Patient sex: M
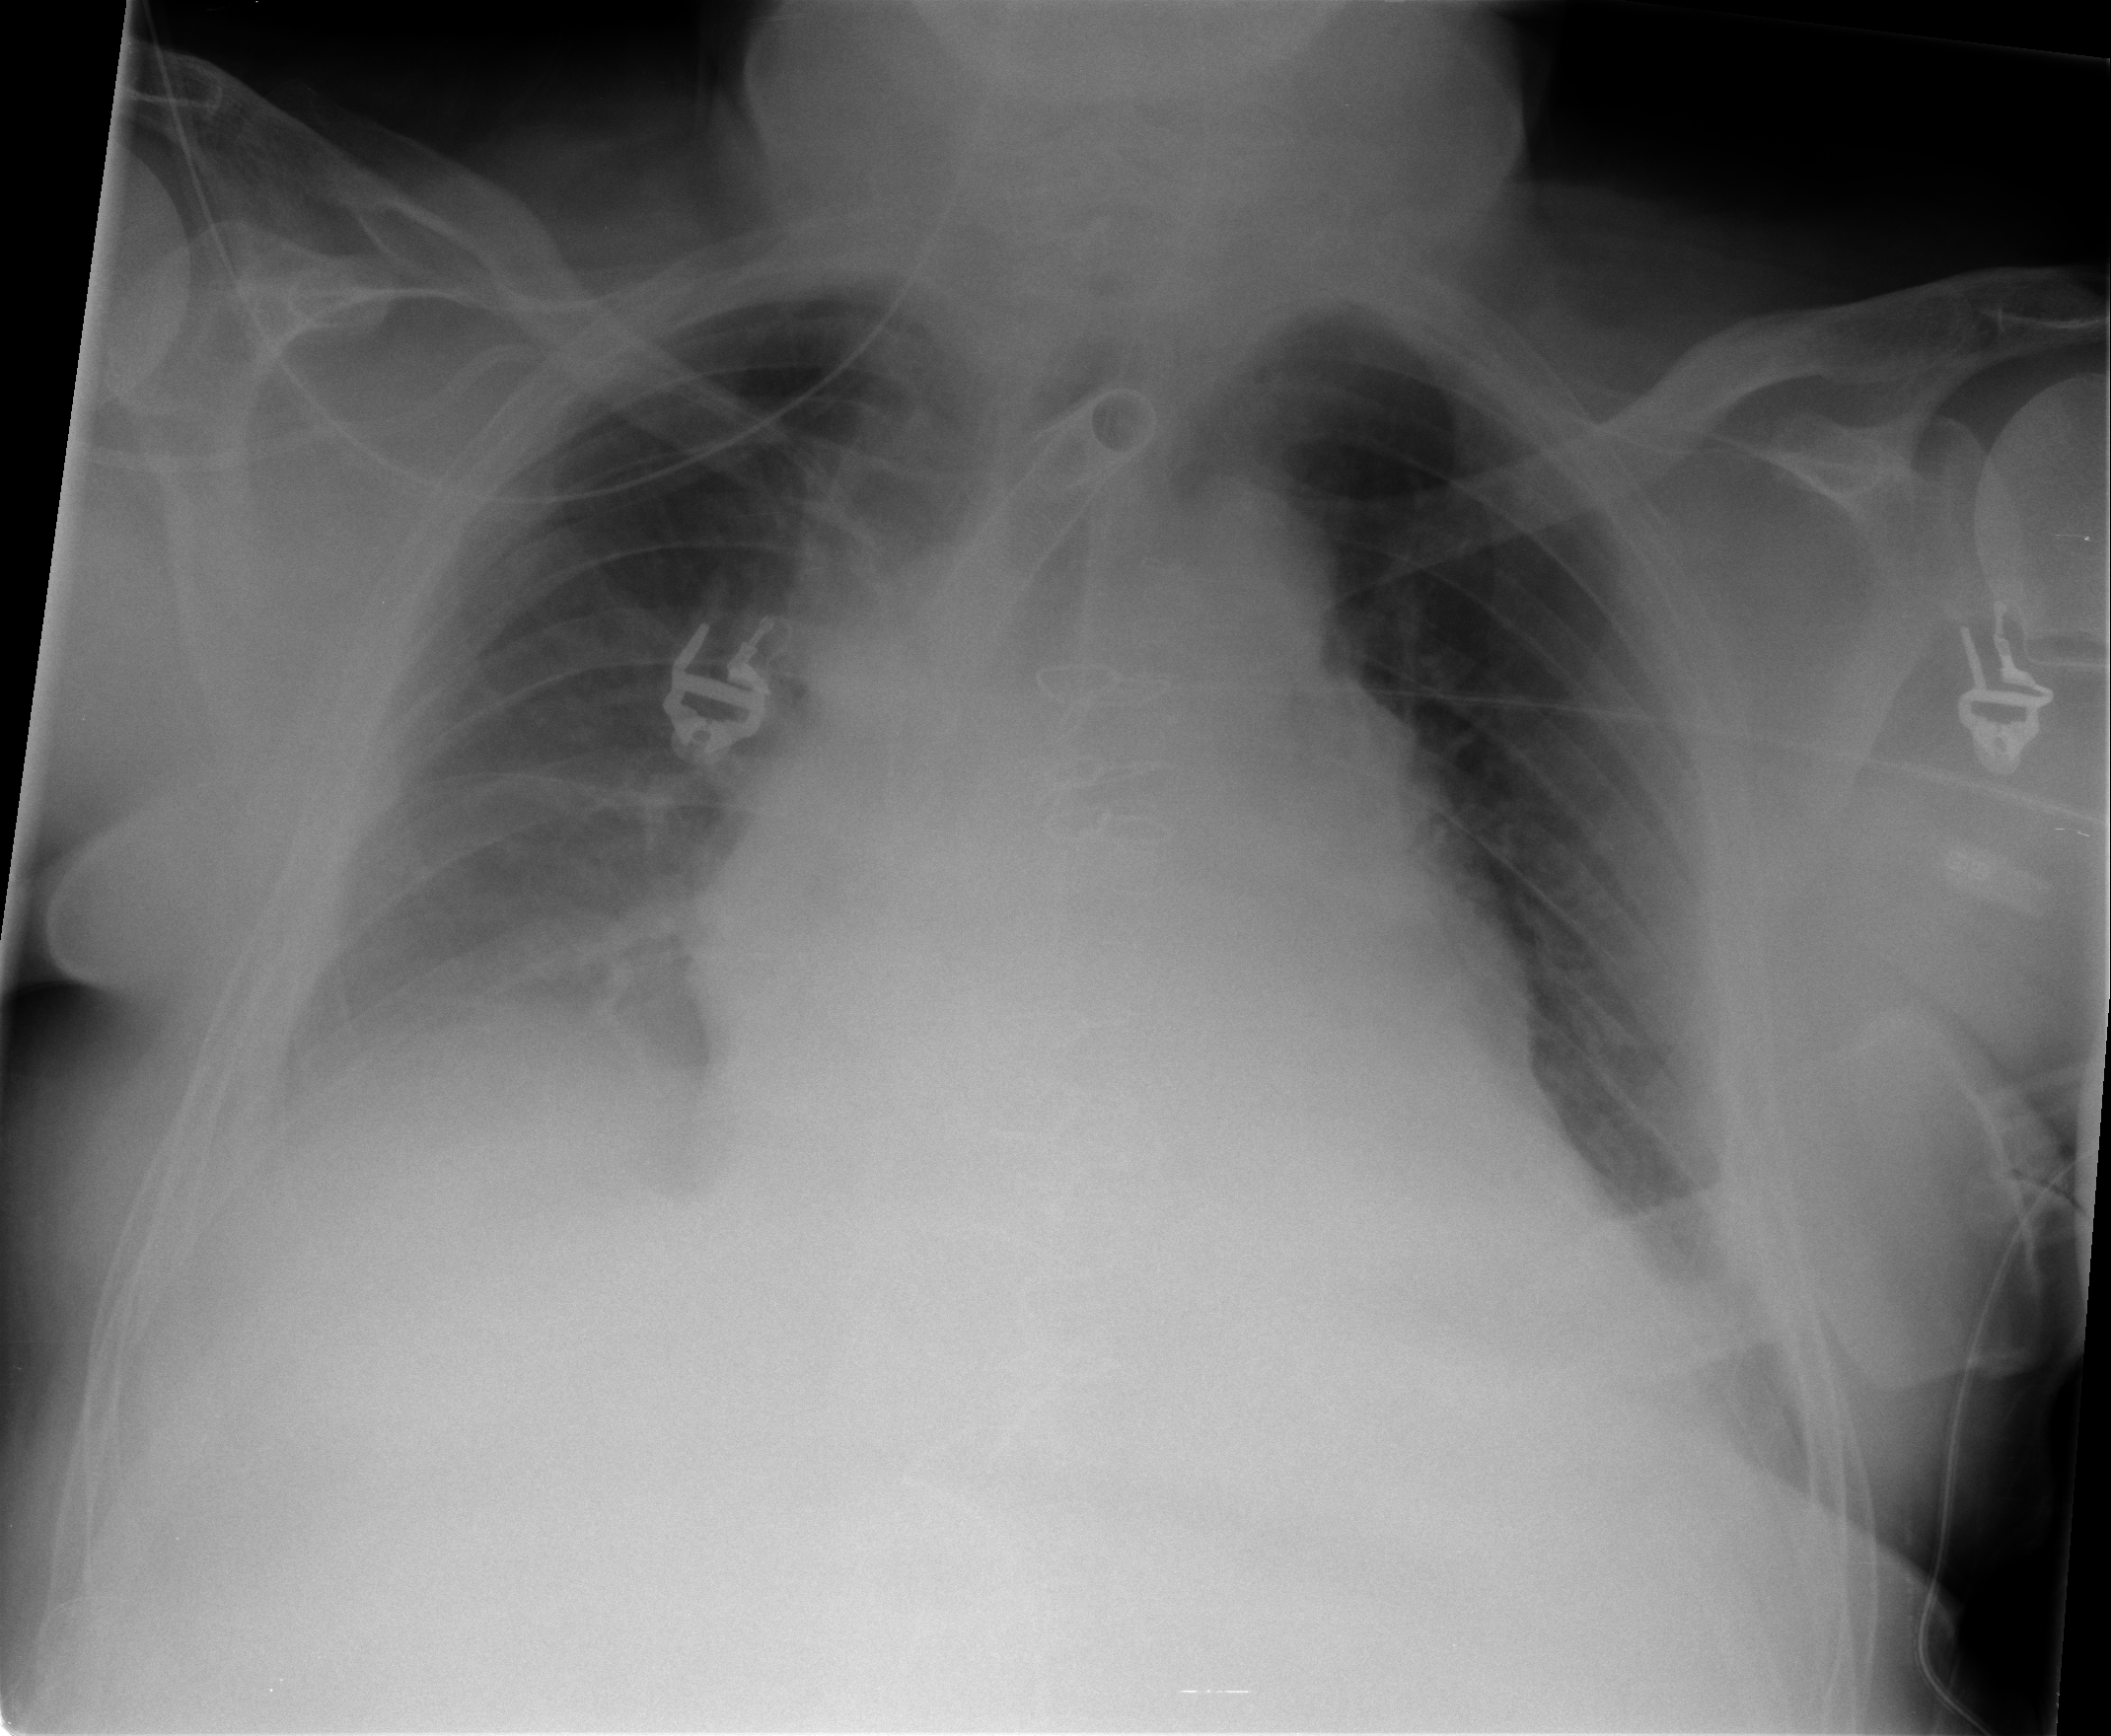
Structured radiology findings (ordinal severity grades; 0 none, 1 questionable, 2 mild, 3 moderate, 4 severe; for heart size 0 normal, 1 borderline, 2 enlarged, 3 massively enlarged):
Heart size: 3
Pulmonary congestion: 0
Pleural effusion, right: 2
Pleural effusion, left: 0
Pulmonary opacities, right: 0
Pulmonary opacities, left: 0
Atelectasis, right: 2
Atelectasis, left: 1